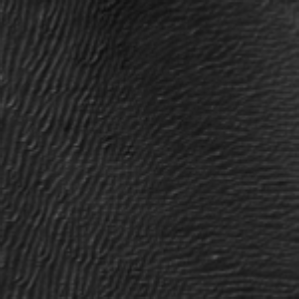
Label: frost